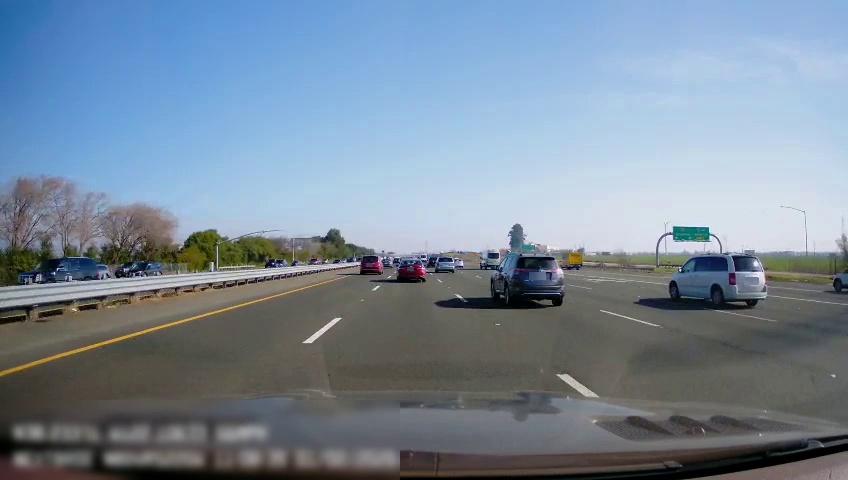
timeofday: Day
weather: Sunny
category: Drivable Space
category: Drivable Space
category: Vehicles | Truck
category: Vehicles | Van
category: Vehicles | SUV
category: Vehicles | Van
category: Vehicles | SUV
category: Vehicles | Car
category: Vehicles | Van
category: Vehicles | Van
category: Vehicles | Car
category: Vehicles | Car
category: Vehicles | Car
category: Vehicles | SUV
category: Vehicles | Car
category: Vehicles | Car
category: Vehicles | Car
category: Vehicles | Car
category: Vehicles | Car
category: Vehicles | Truck
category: Lanes | Alternate Lane
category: Lanes | Current Lane
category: Lanes | Current Lane
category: Lanes | Alternate Lane
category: Lanes | Alternate Lane
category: Lanes | Alternate Lane
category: Lanes | Alternate Lane
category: Lanes | Alternate Lane
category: Traffic | Signs
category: Traffic | Signs
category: Traffic | Signs